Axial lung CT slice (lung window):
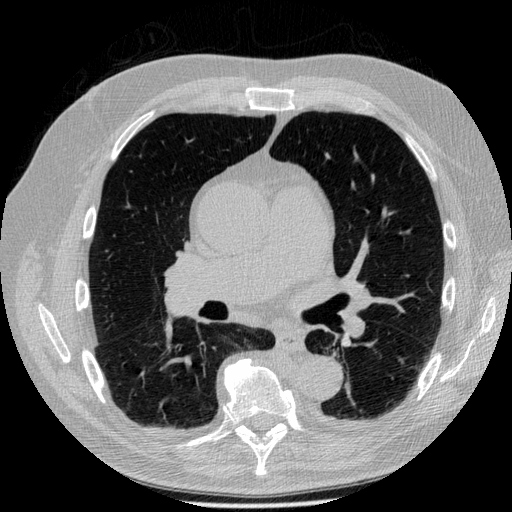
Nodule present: no